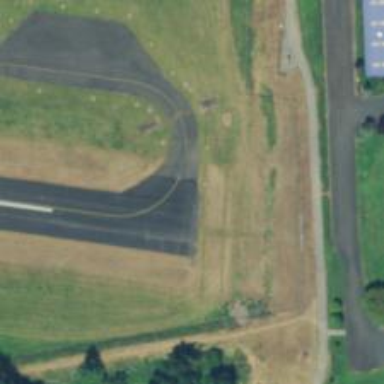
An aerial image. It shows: Asphalt runway with displaced threshold at the airport.